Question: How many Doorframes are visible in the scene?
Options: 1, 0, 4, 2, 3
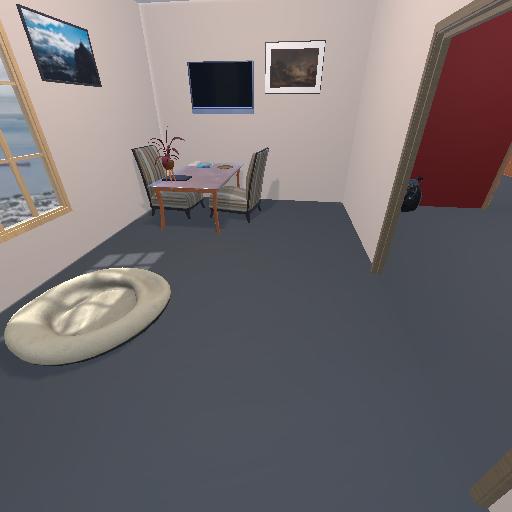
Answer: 1